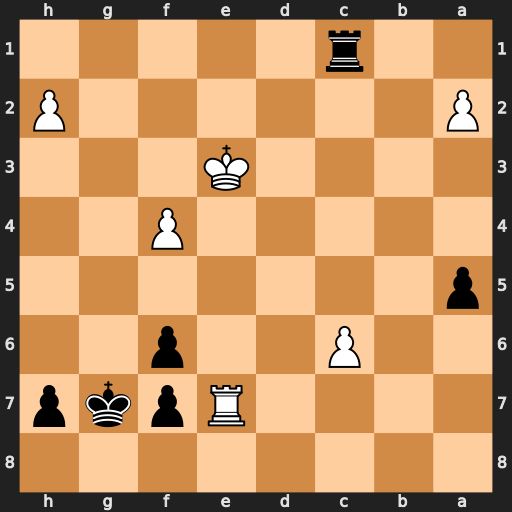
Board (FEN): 8/4Rpkp/2P2p2/p7/5P2/4K3/P6P/2r5
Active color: b
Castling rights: -
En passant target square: -
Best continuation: Re1+ Kd4 Rxe7